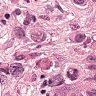
Metastatic tissue present: yes